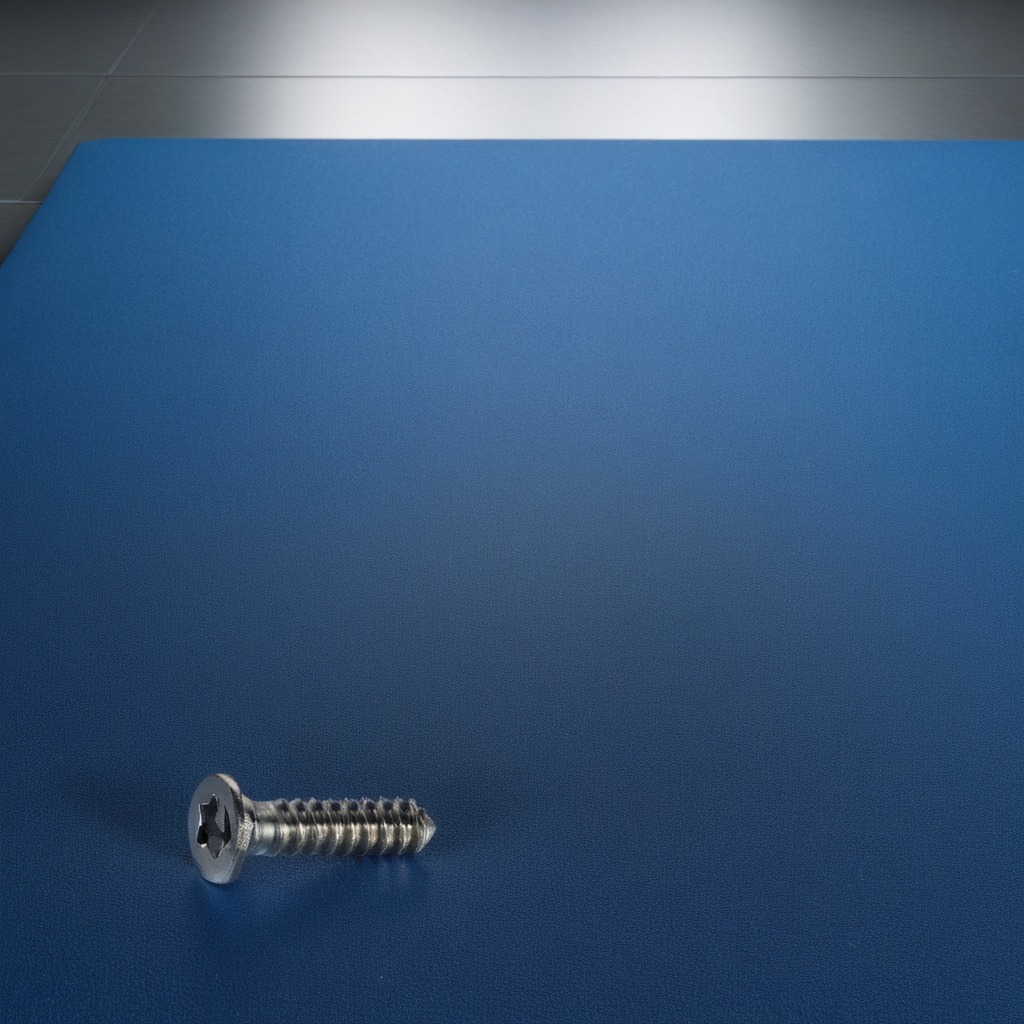
A metal screw is lying on a clean granite tabletop covered with a blue rubber mat inside a workshop under bright overhead lighting crisp shadows high clarity worn but beneath the mat.